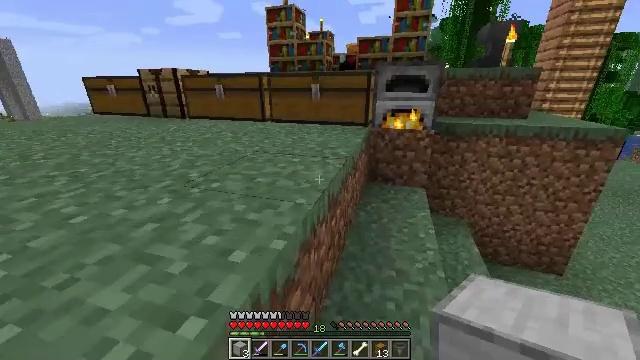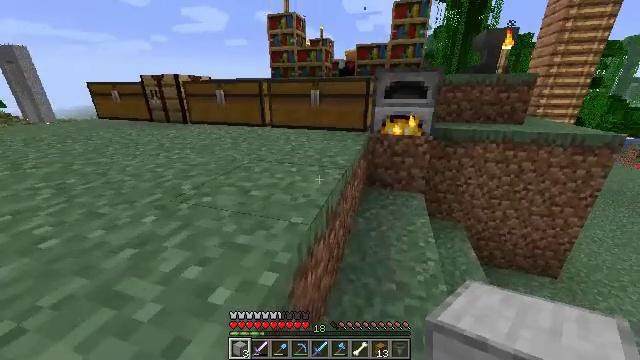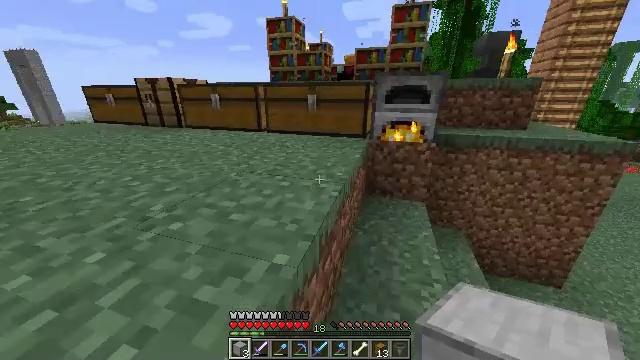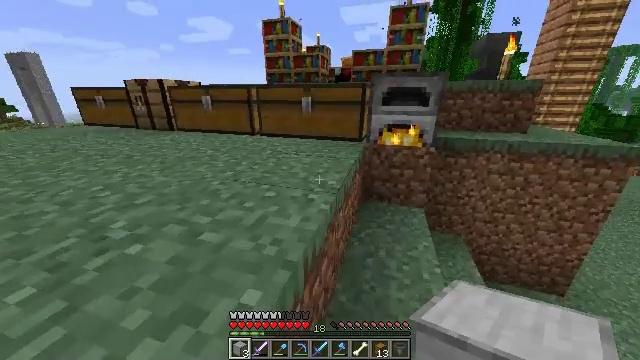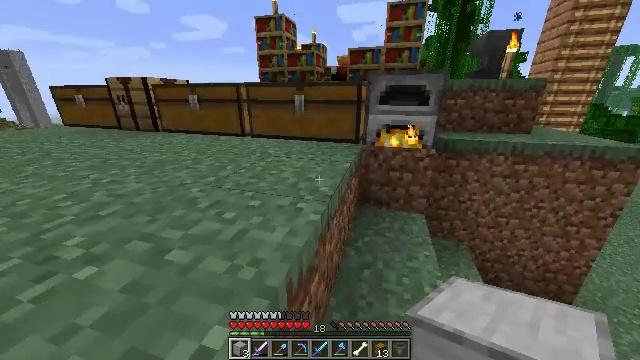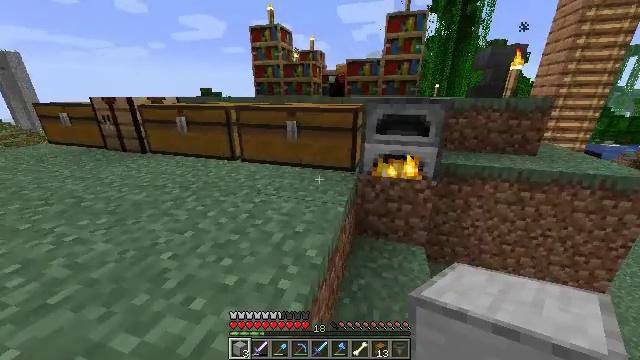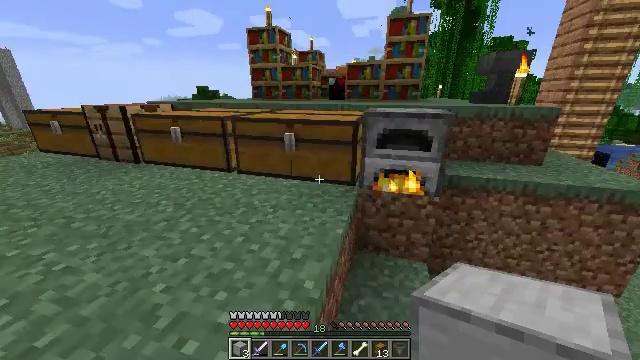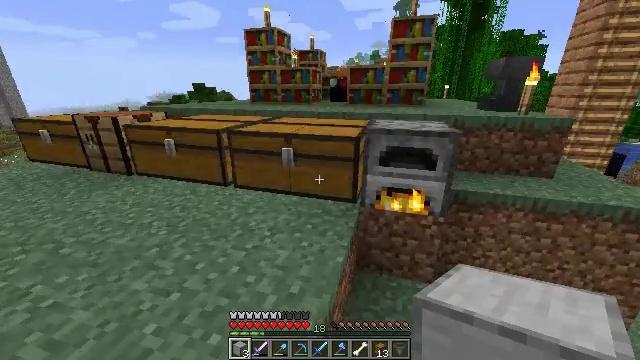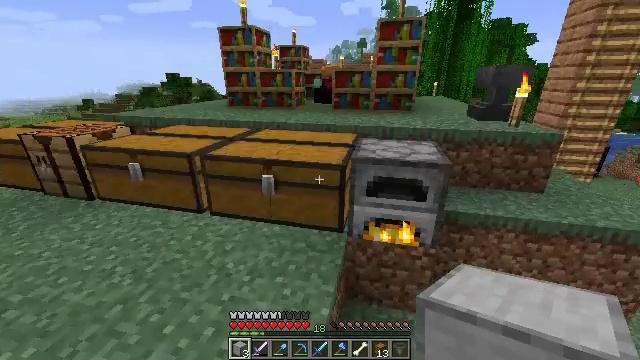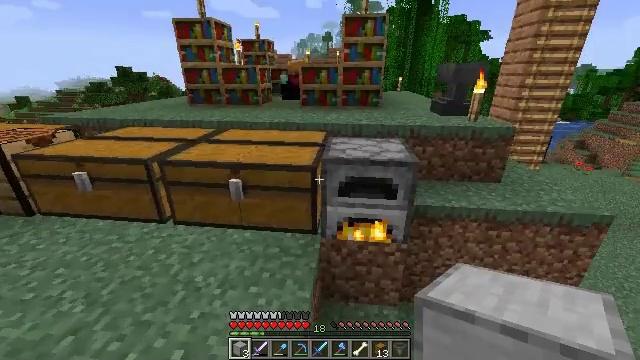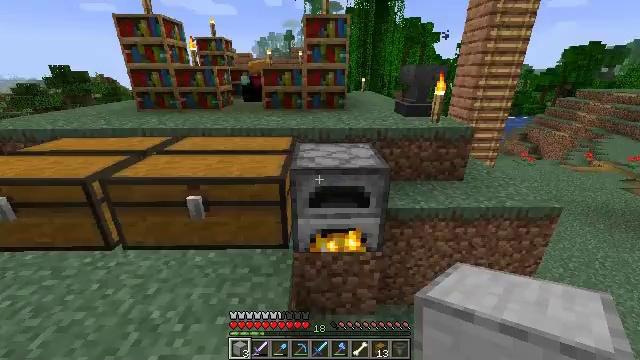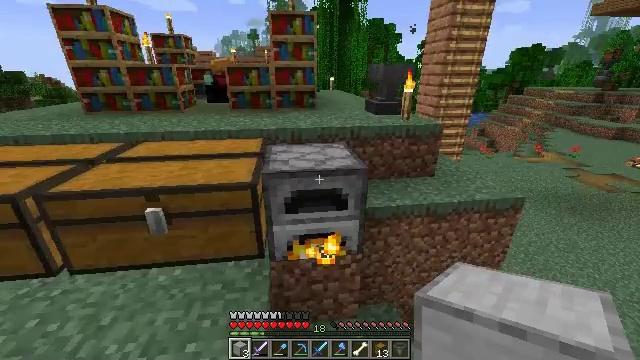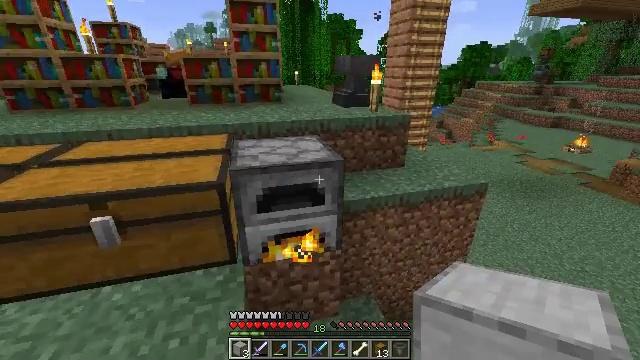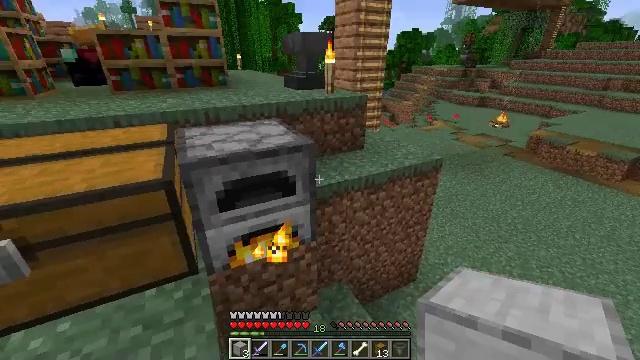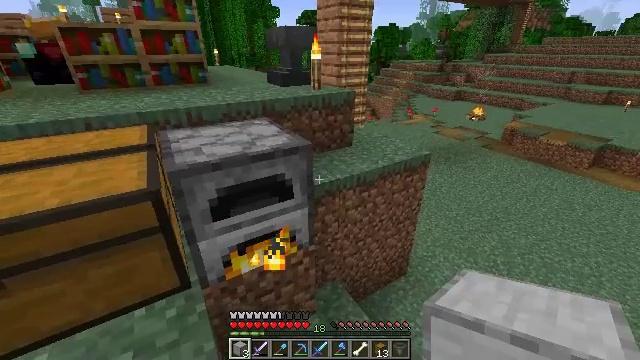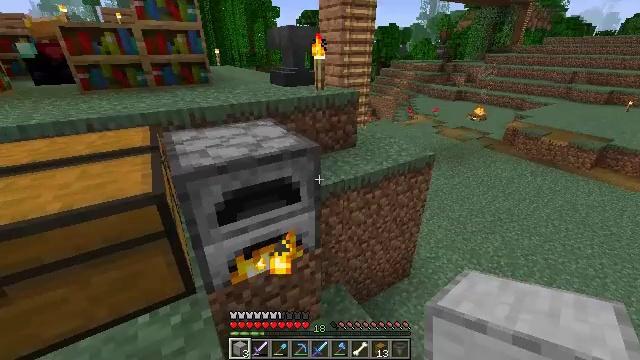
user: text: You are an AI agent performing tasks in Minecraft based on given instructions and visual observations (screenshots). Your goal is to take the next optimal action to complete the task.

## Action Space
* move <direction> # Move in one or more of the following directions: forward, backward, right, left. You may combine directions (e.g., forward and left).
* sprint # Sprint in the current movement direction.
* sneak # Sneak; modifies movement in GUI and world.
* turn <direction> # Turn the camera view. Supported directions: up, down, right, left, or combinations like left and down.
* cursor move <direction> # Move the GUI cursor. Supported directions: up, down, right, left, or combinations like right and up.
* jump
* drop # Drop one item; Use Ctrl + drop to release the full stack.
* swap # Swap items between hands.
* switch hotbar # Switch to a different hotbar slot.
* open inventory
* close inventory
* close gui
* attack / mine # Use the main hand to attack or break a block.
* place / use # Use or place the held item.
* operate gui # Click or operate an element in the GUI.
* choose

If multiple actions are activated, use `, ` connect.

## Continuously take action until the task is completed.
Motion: motion action
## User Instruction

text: Interact with the furnace to make smooth stone.
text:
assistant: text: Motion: move forward, sprint
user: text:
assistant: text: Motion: move forward, sprint
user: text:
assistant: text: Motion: move forward
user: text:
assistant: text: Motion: move forward
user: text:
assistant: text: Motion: move forward, jump
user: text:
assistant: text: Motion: move forward, jump
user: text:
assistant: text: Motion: move forward, jump
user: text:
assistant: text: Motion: move forward, turn right and down, jump
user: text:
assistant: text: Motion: move forward, turn right and down, jump
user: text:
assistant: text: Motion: move forward and move left, turn right
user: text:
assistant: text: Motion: move forward and move left, turn right
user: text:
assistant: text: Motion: move forward and move left, turn right
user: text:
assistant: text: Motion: move left, turn right and down
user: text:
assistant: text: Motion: turn right
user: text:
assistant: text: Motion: no_op
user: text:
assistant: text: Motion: no_op
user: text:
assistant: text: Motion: no_op
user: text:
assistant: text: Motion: no_op
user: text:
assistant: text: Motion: no_op
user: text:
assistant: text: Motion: turn left
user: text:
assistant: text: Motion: turn left
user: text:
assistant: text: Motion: no_op
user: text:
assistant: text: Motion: use / place
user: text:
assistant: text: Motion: use / place
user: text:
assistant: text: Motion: use / place
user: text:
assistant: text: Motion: no_op
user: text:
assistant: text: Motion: no_op
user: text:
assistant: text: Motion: open gui
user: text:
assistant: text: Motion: no_op
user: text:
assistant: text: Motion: no_op